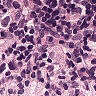
Metastatic tissue present: yes